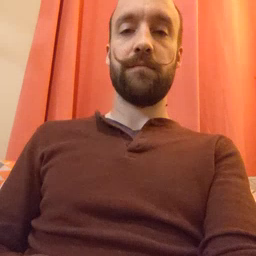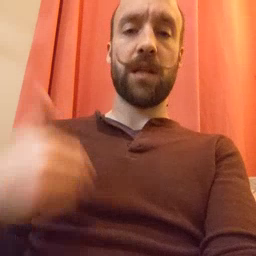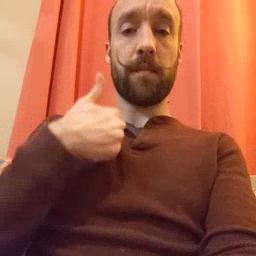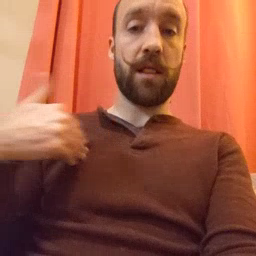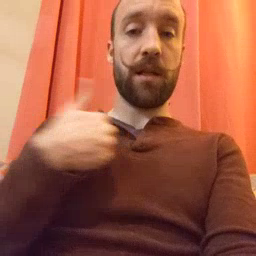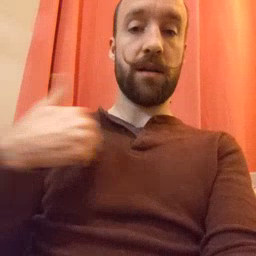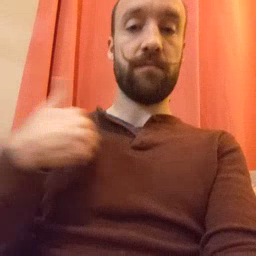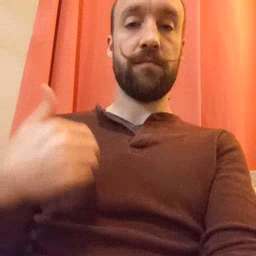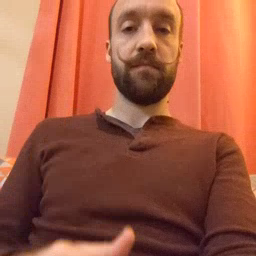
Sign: animal